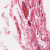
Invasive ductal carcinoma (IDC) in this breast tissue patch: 0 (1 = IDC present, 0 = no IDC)